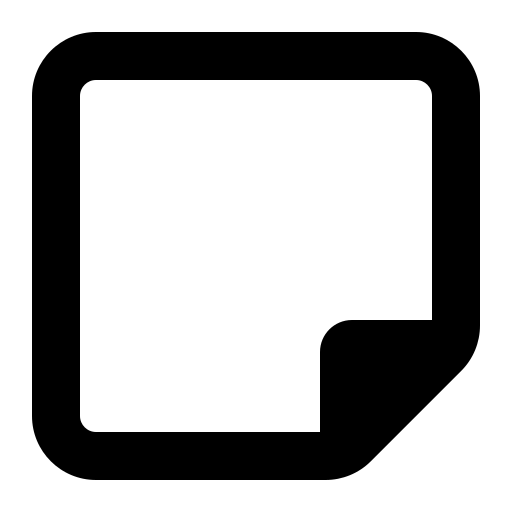
Tags: icon, FontAwesome, fa-icon, outline, note, sticky